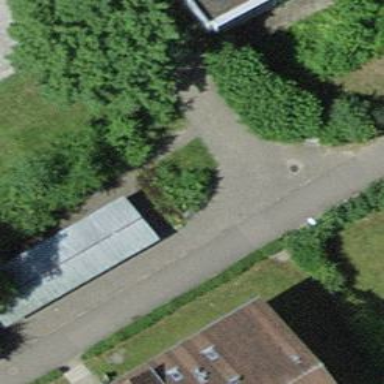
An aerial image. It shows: Bicycle parking area with wall loops for securing bikes.